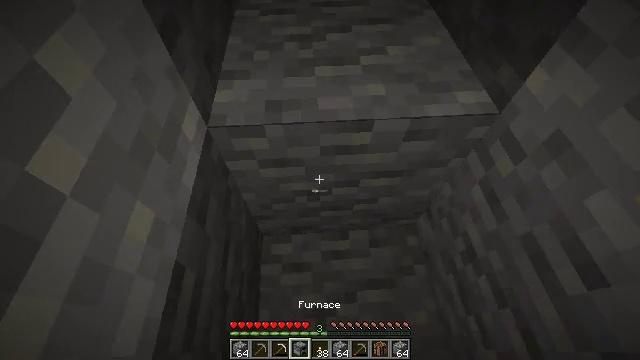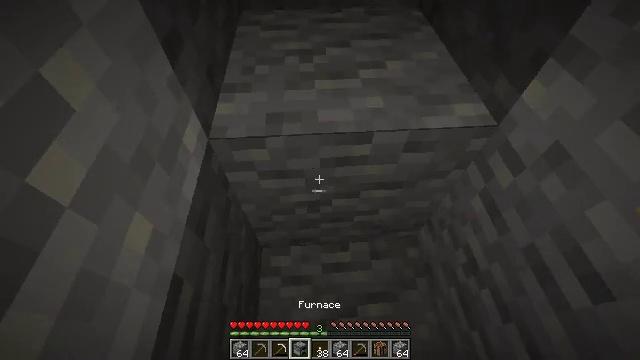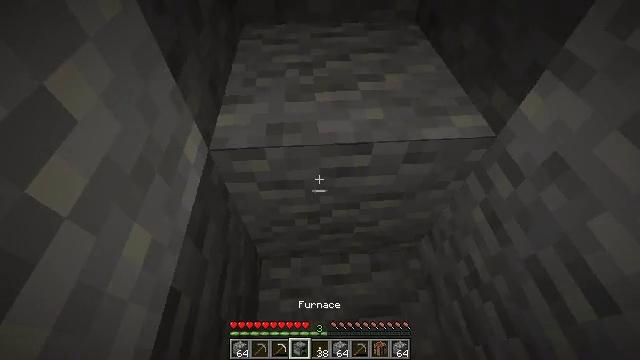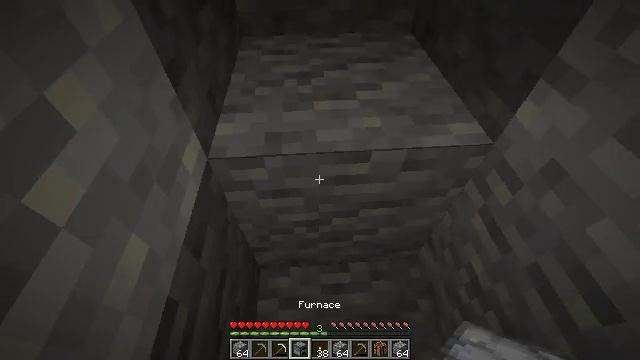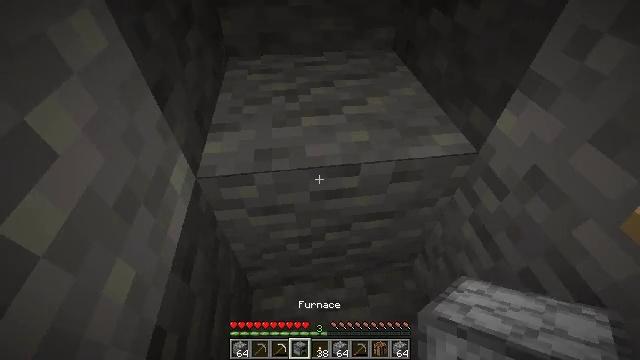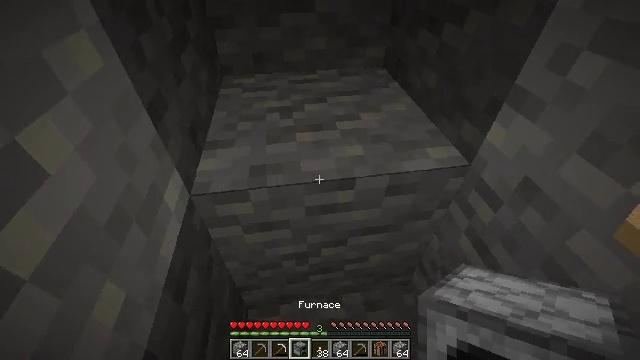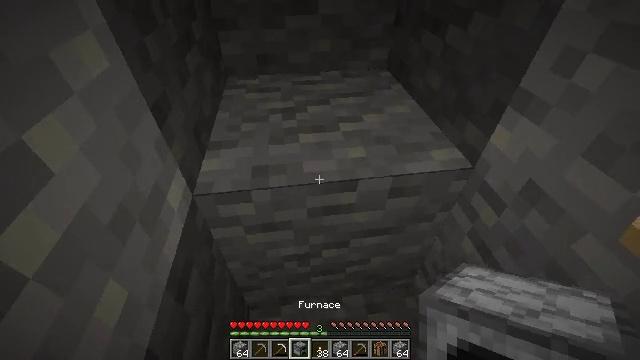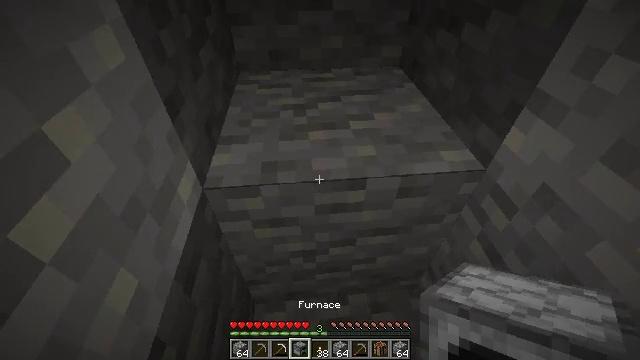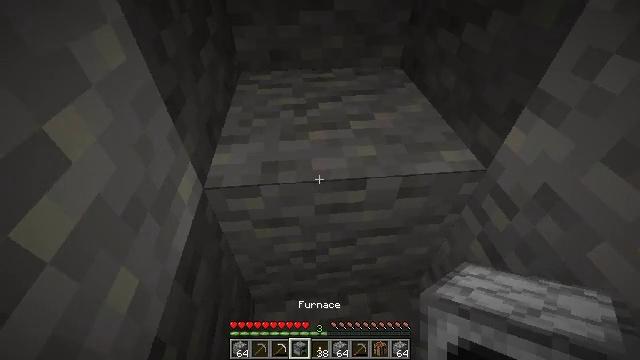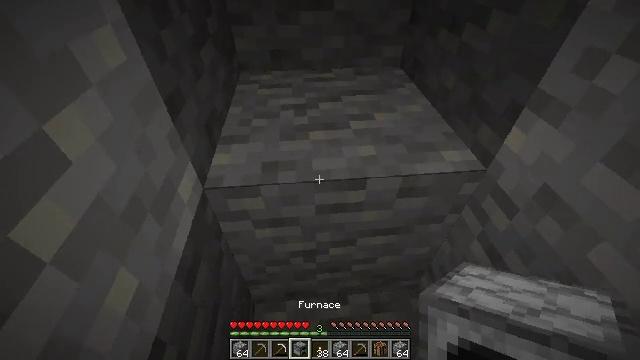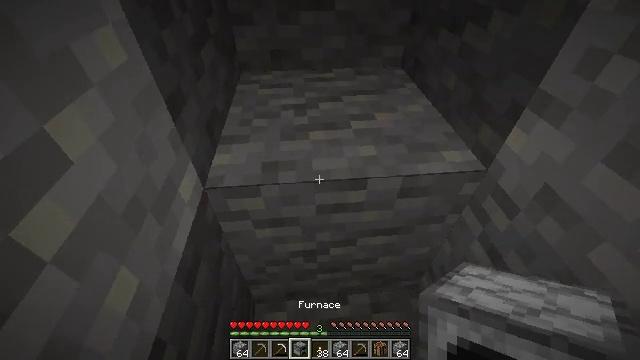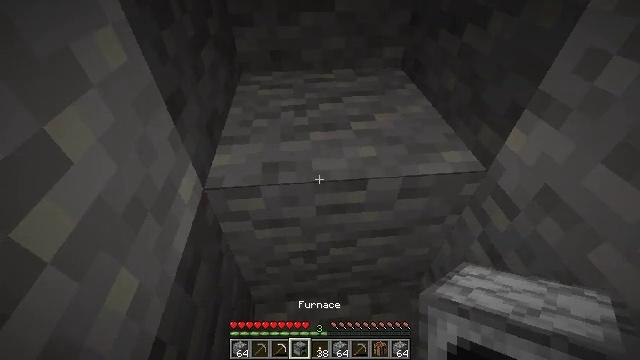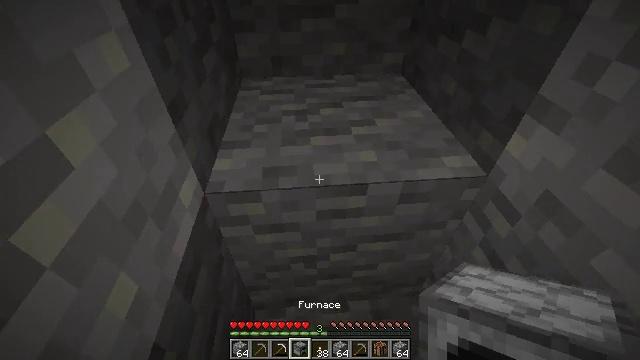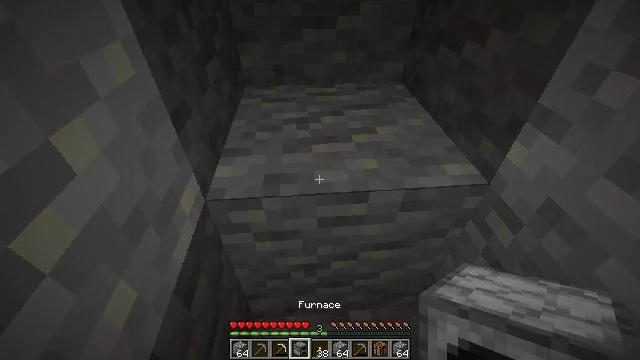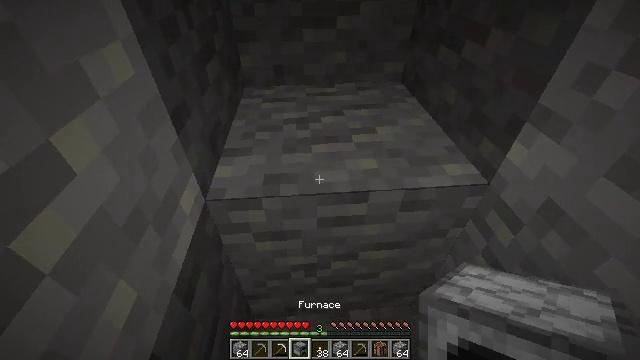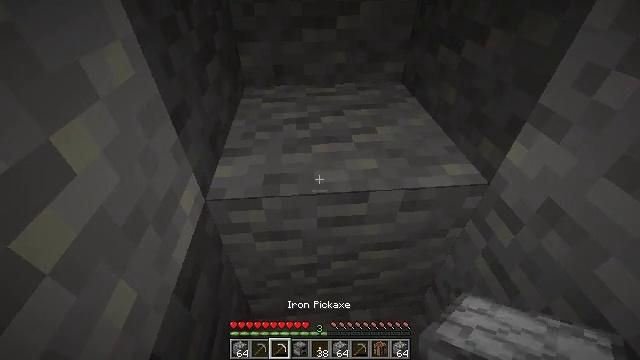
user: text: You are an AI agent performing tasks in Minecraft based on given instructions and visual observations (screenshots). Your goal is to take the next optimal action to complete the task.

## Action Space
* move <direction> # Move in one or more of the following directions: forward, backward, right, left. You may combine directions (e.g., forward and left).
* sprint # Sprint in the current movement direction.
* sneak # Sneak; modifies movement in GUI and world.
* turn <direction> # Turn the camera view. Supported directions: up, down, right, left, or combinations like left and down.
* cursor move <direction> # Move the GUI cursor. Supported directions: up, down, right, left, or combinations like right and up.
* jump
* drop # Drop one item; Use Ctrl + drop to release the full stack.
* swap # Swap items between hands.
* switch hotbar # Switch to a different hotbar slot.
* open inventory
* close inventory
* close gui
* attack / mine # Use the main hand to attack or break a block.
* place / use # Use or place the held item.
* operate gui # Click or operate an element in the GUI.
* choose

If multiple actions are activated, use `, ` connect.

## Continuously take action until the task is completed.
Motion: motion action
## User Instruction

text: Collect andesite by mining it.
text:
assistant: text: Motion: turn up
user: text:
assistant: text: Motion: turn up
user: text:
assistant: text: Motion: turn up
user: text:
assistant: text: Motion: turn right and up
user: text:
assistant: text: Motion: turn right and up
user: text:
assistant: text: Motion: no_op
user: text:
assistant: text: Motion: turn left
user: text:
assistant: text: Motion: no_op
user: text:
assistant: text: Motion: no_op
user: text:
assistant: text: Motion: no_op
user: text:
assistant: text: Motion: no_op
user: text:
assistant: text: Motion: turn up
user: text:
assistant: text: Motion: turn up
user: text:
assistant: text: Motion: no_op
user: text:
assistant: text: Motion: no_op
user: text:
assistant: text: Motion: no_op
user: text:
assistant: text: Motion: no_op
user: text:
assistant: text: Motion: attack / mine
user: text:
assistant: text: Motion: attack / mine
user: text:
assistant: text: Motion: attack / mine
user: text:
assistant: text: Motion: attack / mine
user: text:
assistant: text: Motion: turn right and down, attack / mine
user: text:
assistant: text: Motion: turn down, attack / mine
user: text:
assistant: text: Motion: attack / mine
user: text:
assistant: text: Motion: attack / mine
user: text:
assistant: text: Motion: attack / mine
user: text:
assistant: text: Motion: attack / mine
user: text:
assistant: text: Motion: attack / mine
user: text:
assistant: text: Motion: turn down, attack / mine
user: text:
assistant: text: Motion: turn down, attack / mine